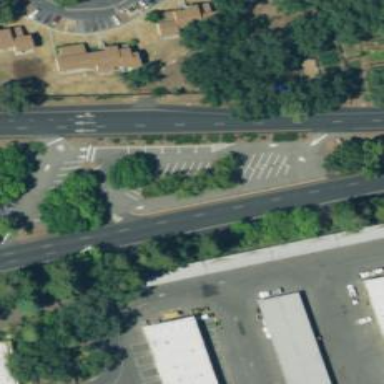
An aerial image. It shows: Surface parking lot with asphalt. It is park and ride facility.